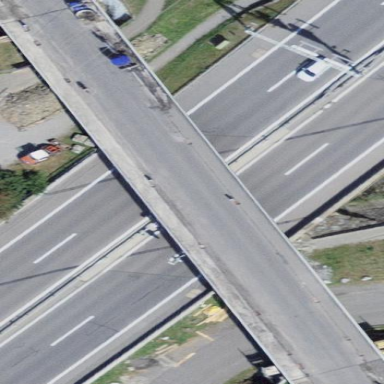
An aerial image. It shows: Bridge with beam structure.